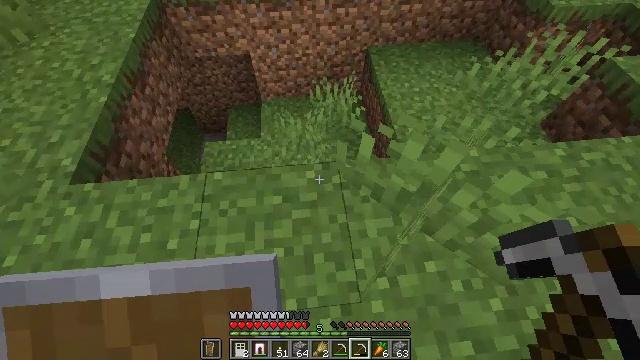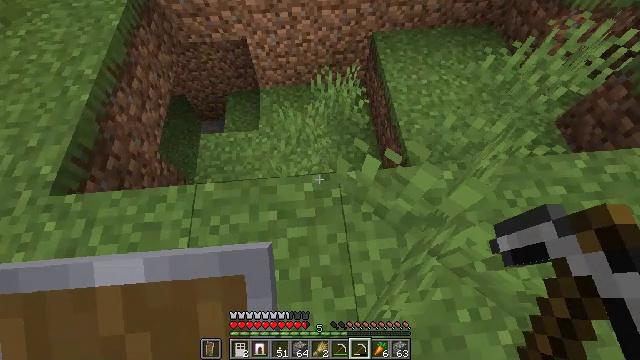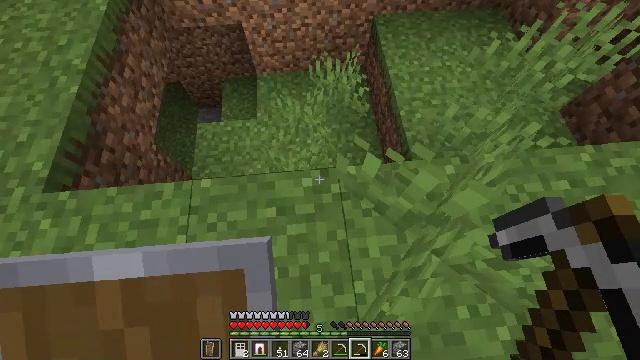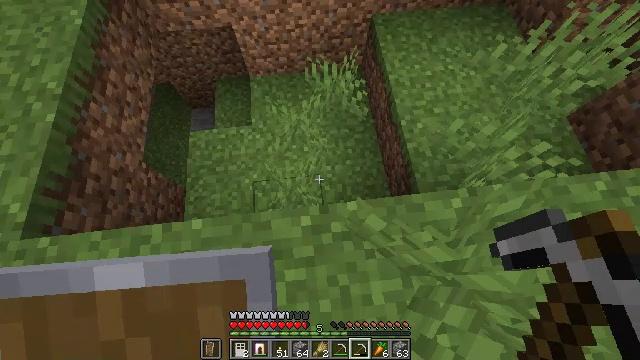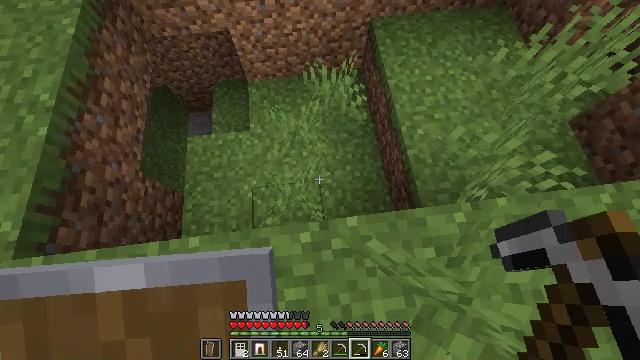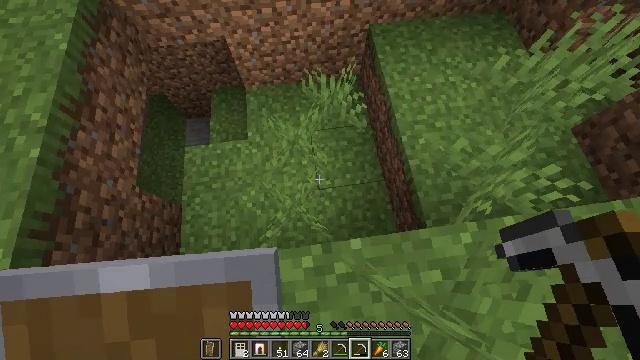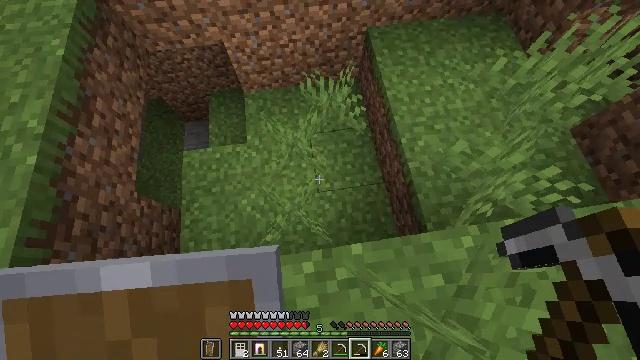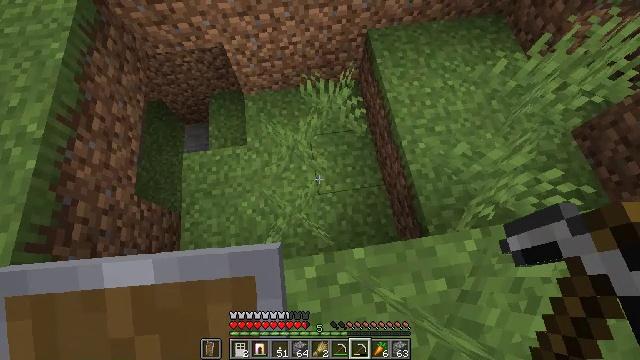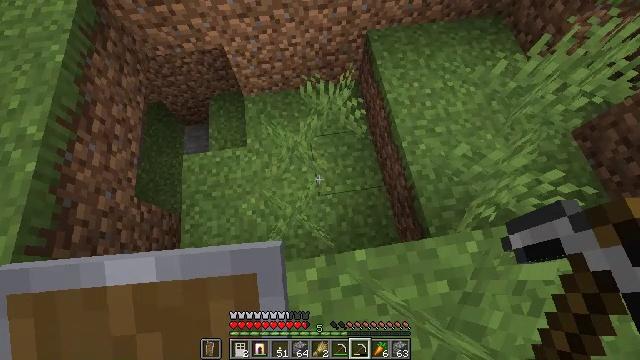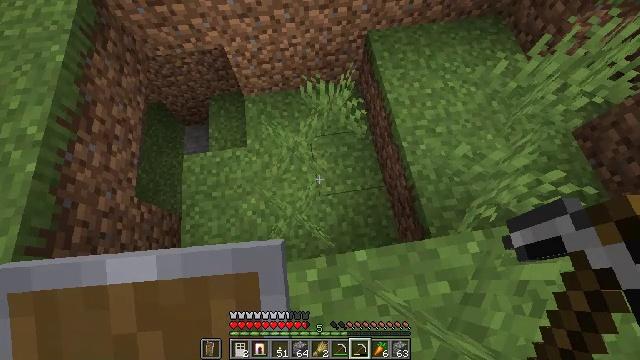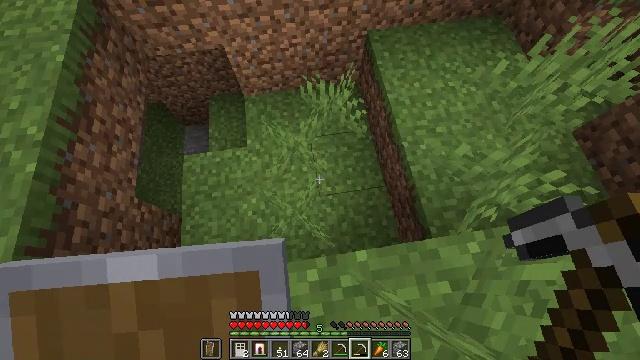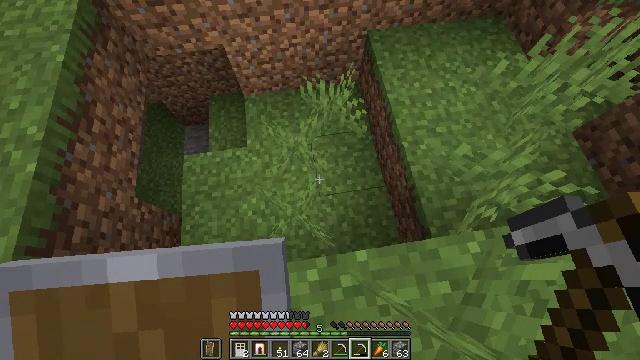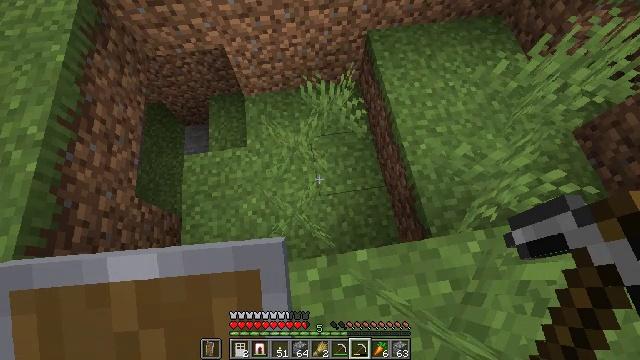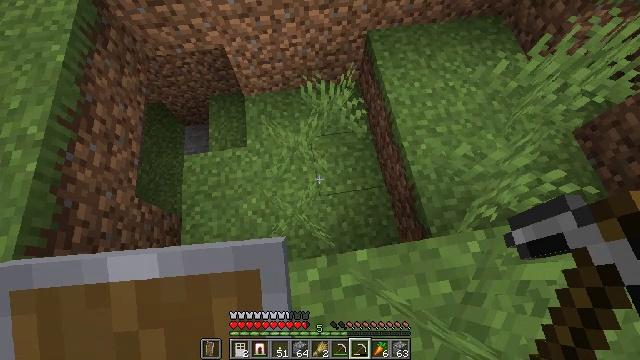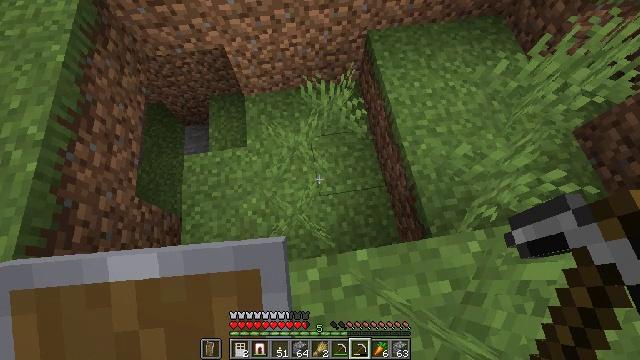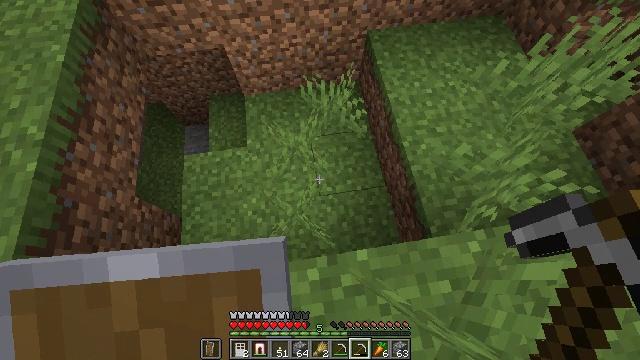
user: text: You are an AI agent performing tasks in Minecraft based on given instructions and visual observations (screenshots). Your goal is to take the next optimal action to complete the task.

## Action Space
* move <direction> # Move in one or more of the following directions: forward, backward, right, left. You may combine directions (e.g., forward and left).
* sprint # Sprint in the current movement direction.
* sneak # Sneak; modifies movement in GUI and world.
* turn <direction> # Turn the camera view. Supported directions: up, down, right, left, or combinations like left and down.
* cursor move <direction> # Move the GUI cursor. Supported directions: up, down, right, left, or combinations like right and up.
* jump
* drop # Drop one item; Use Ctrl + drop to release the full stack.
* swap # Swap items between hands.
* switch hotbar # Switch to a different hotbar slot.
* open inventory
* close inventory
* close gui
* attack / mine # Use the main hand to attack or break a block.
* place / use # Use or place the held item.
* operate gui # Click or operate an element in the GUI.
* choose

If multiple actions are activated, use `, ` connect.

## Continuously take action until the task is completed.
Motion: motion action
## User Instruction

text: Pick up the white bed by breaking it.
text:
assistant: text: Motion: move forward, turn down
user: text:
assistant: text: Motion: move forward, turn down
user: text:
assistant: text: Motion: move forward, turn right and down
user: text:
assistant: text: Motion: no_op
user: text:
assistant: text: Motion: no_op
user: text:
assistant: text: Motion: no_op
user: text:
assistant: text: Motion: no_op
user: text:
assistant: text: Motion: no_op
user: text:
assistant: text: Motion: no_op
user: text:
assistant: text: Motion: no_op
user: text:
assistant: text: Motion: no_op
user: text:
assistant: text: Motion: no_op
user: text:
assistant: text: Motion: no_op
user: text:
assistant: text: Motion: no_op
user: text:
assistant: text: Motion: no_op
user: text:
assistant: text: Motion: no_op
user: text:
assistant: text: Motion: no_op
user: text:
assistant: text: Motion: no_op
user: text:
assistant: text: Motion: no_op
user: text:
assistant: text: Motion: no_op
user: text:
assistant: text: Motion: no_op
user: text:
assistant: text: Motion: no_op
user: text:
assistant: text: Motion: no_op
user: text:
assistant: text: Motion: no_op
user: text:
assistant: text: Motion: no_op
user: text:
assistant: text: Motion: no_op
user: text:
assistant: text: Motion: no_op
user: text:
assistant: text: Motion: no_op
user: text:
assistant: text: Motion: no_op
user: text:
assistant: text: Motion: no_op